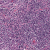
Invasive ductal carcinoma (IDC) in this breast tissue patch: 0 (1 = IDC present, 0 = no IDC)